Interaction volume radius: 10 \u00c5
Interaction volume height: 30 \u00c5
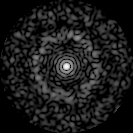
Disorder parameter: 0.8462